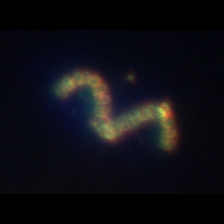
Taxon: Chaetoceros
Group: Diatoms